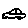
Label: car